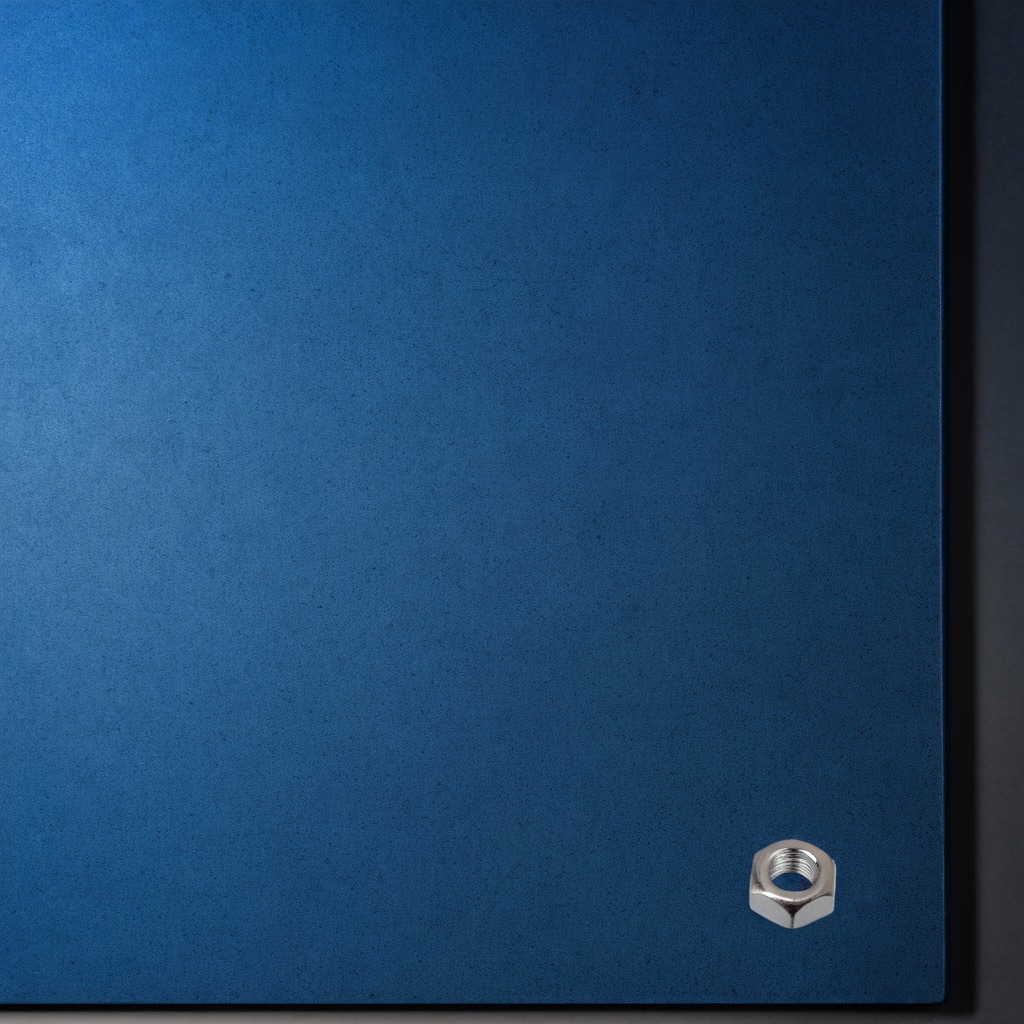
A metal nut lying on a clean granite tabletop covered with a blue rubber mat inside a workshop under bright overhead lighting crisp shadows high clarity worn but beneath the mat